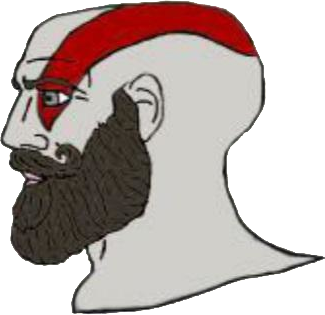
Label: 4_Yes_Chad